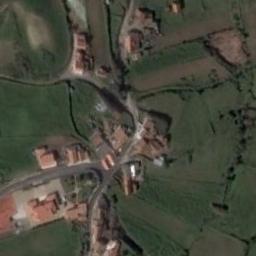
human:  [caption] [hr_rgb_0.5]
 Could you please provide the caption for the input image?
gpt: The green terrace is next to some houses and trees .

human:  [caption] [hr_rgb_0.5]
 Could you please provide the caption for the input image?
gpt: There are many buildings of different shapes and sizes on the terrace .

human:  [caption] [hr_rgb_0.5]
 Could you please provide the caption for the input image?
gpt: Many irregularly shaped brown and green mixed farm fields with several paths and many buildings .

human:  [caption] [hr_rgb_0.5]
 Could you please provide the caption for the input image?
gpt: There are no crops on the terraces in the picture .

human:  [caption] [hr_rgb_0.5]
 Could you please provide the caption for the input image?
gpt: There are many brown buildings beside the green terraces .